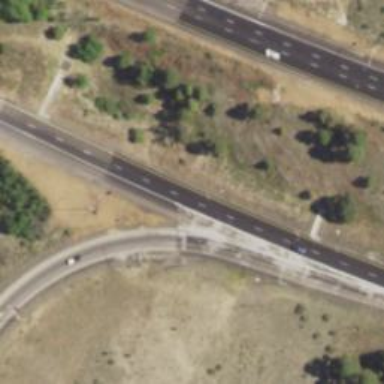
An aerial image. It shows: Asphalt motorway link.